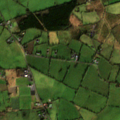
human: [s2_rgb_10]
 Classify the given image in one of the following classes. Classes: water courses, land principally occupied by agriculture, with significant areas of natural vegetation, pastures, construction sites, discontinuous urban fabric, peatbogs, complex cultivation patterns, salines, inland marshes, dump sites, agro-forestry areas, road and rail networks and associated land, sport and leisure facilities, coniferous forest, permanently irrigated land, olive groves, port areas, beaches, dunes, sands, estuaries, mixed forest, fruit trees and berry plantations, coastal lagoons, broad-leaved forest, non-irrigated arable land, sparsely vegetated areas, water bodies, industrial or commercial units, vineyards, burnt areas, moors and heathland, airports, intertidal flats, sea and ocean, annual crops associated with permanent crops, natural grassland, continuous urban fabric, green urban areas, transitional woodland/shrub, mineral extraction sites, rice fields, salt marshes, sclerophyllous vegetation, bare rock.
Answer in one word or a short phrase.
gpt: pastures, coniferous forest